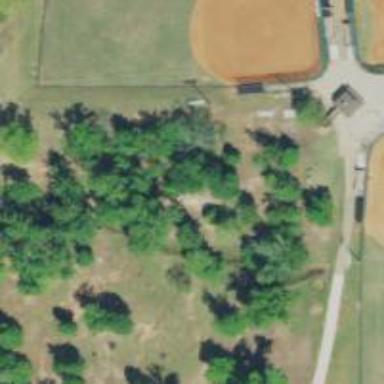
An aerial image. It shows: Disc golf tee area.